高一 · 计数
（2021$\cdot$十八模拟）中国茶文化博大精深, 茶水的口感与茶叶类型以及水温有关. 经验表明, 若某种绿茶用 $85^{\circ} \mathrm{C}$ 的水泡制, 等到茶水温度降至 $60^{\circ} \mathrm{C}$ 时饮用, 则口感最佳. 某研究小组通过测量 (室温恒为 $20^{\circ} \mathrm{C}$ ), 到下面的表格及散点图:

|       泡制时间 $x / \min$        |  0   |  1   |  2   |  3   |  4   |
| :------------------------------: | :--: | :--: | :--: | :--: | :--: |
| 水温 $y /{ }^{\circ} \mathrm{C}$ |  85  |  79  |  74  |  71  |  65  |

（1）小组成员根据散点图并考虑茶水温度降到室温（即 $20^{\circ} \mathrm{C}$ ) 就不能再降的事实, 决定选择函数模型 $y=k c^{x}+20(x \geqslant 0)$ 来表示 $x$ 和 $y$ 的关系.

(1)令 $z=\ln (y-20)$, 求出 $z$ 关于 $x$ 的线性回归方程;

(2) 利用(1)的结论, 求出 $y=k c^{x}+20(x \geqslant 0)$ 中的 $k$ 与 $c$ 的值.

（2）你认为该品种绿茶用 $85^{\circ} \mathrm{C}$ 的水泡制多久后饮用，口感最佳?

参考数据: $\ln 65 \approx 4.2, \ln 59 \approx 4.1, \ln 54 \approx 4.0, \ln 51 \approx 3.9, \ln 45 \approx 3.8, \log _{0.90} 0.6 \approx 4.8, e^{-0.1 \approx 0.9}, e^{4.2}$ $\approx 66.7, \frac{400}{667} \approx 0.6$.

参考公式: 线性回归方程 $\hat{y}=\hat{b} x+\hat{a}$ 中, $\hat{b}=\frac{\sum_{i=1}^{n}\left(x_{i}-\bar{x}\right)\left(y_{i}-\bar{y}\right)}{\sum_{i=1}^{n}\left(x_{i}-\bar{x}\right)^{2}}, \hat{a}=\bar{y}-\hat{b} \bar{x}$.

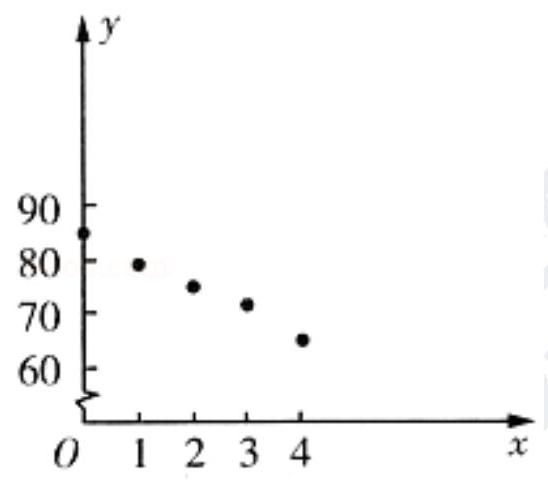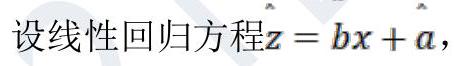
答案: 解：（1）(1)由已知得出 $x$ 与 $z$ 的关系，如下表：

| 泡制 时间 <br> $x / m i n$ | 0    | 1    | 2    | 3    | 4    |
| :------------------------- | :--- | :--- | :--- | :--- | :--- |
| $z$                        | 4.2  | 4.1  | 4.0  | 3.9  | 3.8  |

由题意, 得 $\bar{x}=2, \bar{z}=4$,

$\therefore \sum_{i=1}^{5}\left(x_{i}-\bar{x}\right)\left(z_{i}-\bar{z}\right)=(-2) \times 0.2+(-1) \times 0.1+1 \times(-0.1)+2 \times(-0.2)=-1$,

$\sum_{i=1}^{5}\left(x_{i}-\bar{x}\right)^{2}=(-2)^{2}+(-1)^{2}+1^{2}+2^{2}=10$,

则 $\hat{b}=\frac{\sum_{i=1}^{5}\left(x_{i}-\bar{x}\right)\left(z_{i}-\bar{z}\right)}{\sum_{i=1}^{5}\left(x_{i}-\bar{x}\right)^{2}}=\frac{-1}{10}=-0.1$,

$\hat{a}=\bar{z}-\hat{b} \bar{x} 4+0.1 \times 2=4.2$,

则 $z$ 关于 $x$ 的线性回归方程为 $z=-0.1 x+4.2$;

(2) 由 $y=k c^{x}+20(x \geqslant 0)$, 得 $y-20=k c^{x}(x \geqslant 0)$,

两边取对数得, $\ln (y-20)=\ln k+x \ln c$,

利用(1)的结论得: $\ln c=-0.1, \ln k=4.2$,

$\therefore c=e^{-0.1 \approx 0.9, \quad k=e^{4.2} \approx 66.7 ;}$

(2) 由（1）得, $y=66.7 \times 0.9^{x}+20(x \geqslant 0)$,

令 $y=60$, 得 $x \approx \log _{0.90} 0.6 \approx 4.8$.

$\therefore$ 该品种绿茶用 $85^{\circ} \mathrm{C}$ 的水泡制 $4.8 \mathrm{~min}$ 后饮用, 口感最佳.